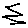
Label: zigzag